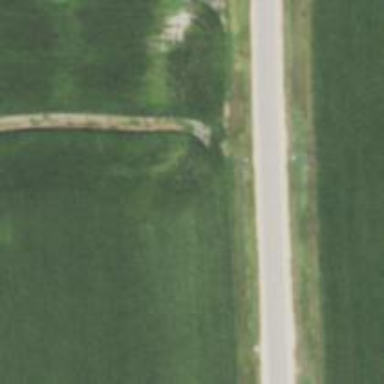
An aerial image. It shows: Culvert tunnel.